Interaction volume radius: 5 \u00c5
Interaction volume height: 10 \u00c5
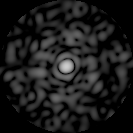
Disorder parameter: 0.8413